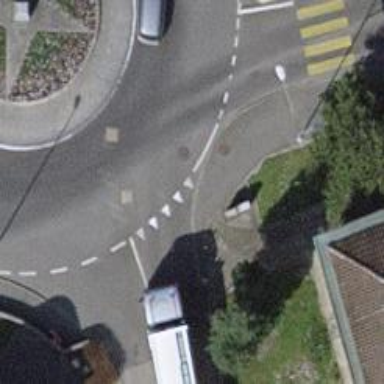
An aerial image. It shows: Kerb serving as barrier.